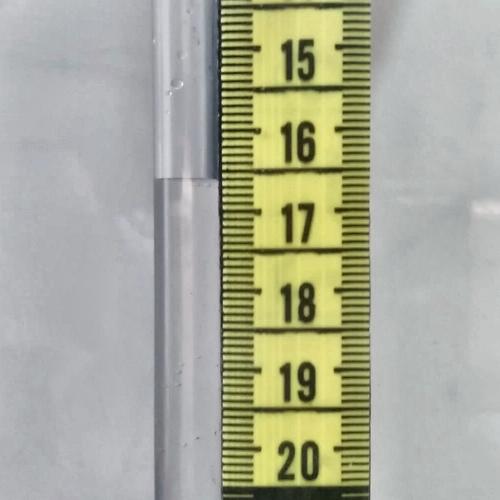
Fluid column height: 16.6 cm